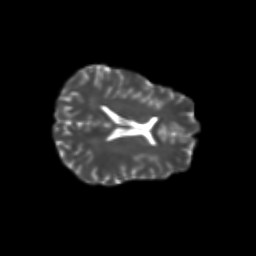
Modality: T2w
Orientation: axial
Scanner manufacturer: siemens
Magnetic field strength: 3 T
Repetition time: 9.2 s
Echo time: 0.084 s